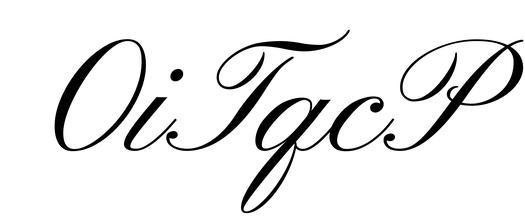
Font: PinyonScript-Regular